Interaction volume radius: 10 \u00c5
Interaction volume height: 30 \u00c5
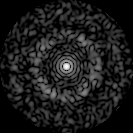
Disorder parameter: 0.8293